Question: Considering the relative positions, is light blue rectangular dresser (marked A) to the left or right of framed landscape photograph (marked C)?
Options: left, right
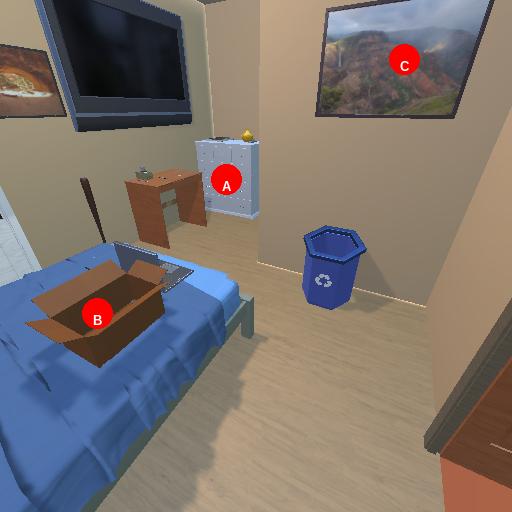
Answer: left